Field crop: tomato
Growth stage: 1
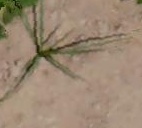
Species: cyperus